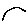
Label: bird